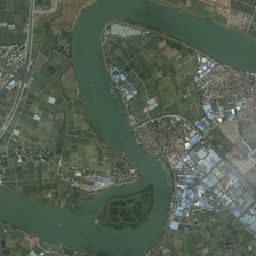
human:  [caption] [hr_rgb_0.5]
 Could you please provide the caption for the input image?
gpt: On the farmland with some factories and residential areas, there is a Z-shaped River and an island at the corner.

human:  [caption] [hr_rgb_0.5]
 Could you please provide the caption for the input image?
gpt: this s shaped green river with an island in it goes through this land devided into blocks of farms .

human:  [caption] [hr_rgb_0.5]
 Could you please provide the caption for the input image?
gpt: Some factory buildings and residential areas and farmland have island and Z-shaped rivers in turn area.

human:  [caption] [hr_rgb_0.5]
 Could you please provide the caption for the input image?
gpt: a mid lake island is in the s shaped river which is between two living region .

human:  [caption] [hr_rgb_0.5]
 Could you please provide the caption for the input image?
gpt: on agricultural land with some factory buildings and residential areas there is a river in the form of z with an island to a turning zone.